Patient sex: M
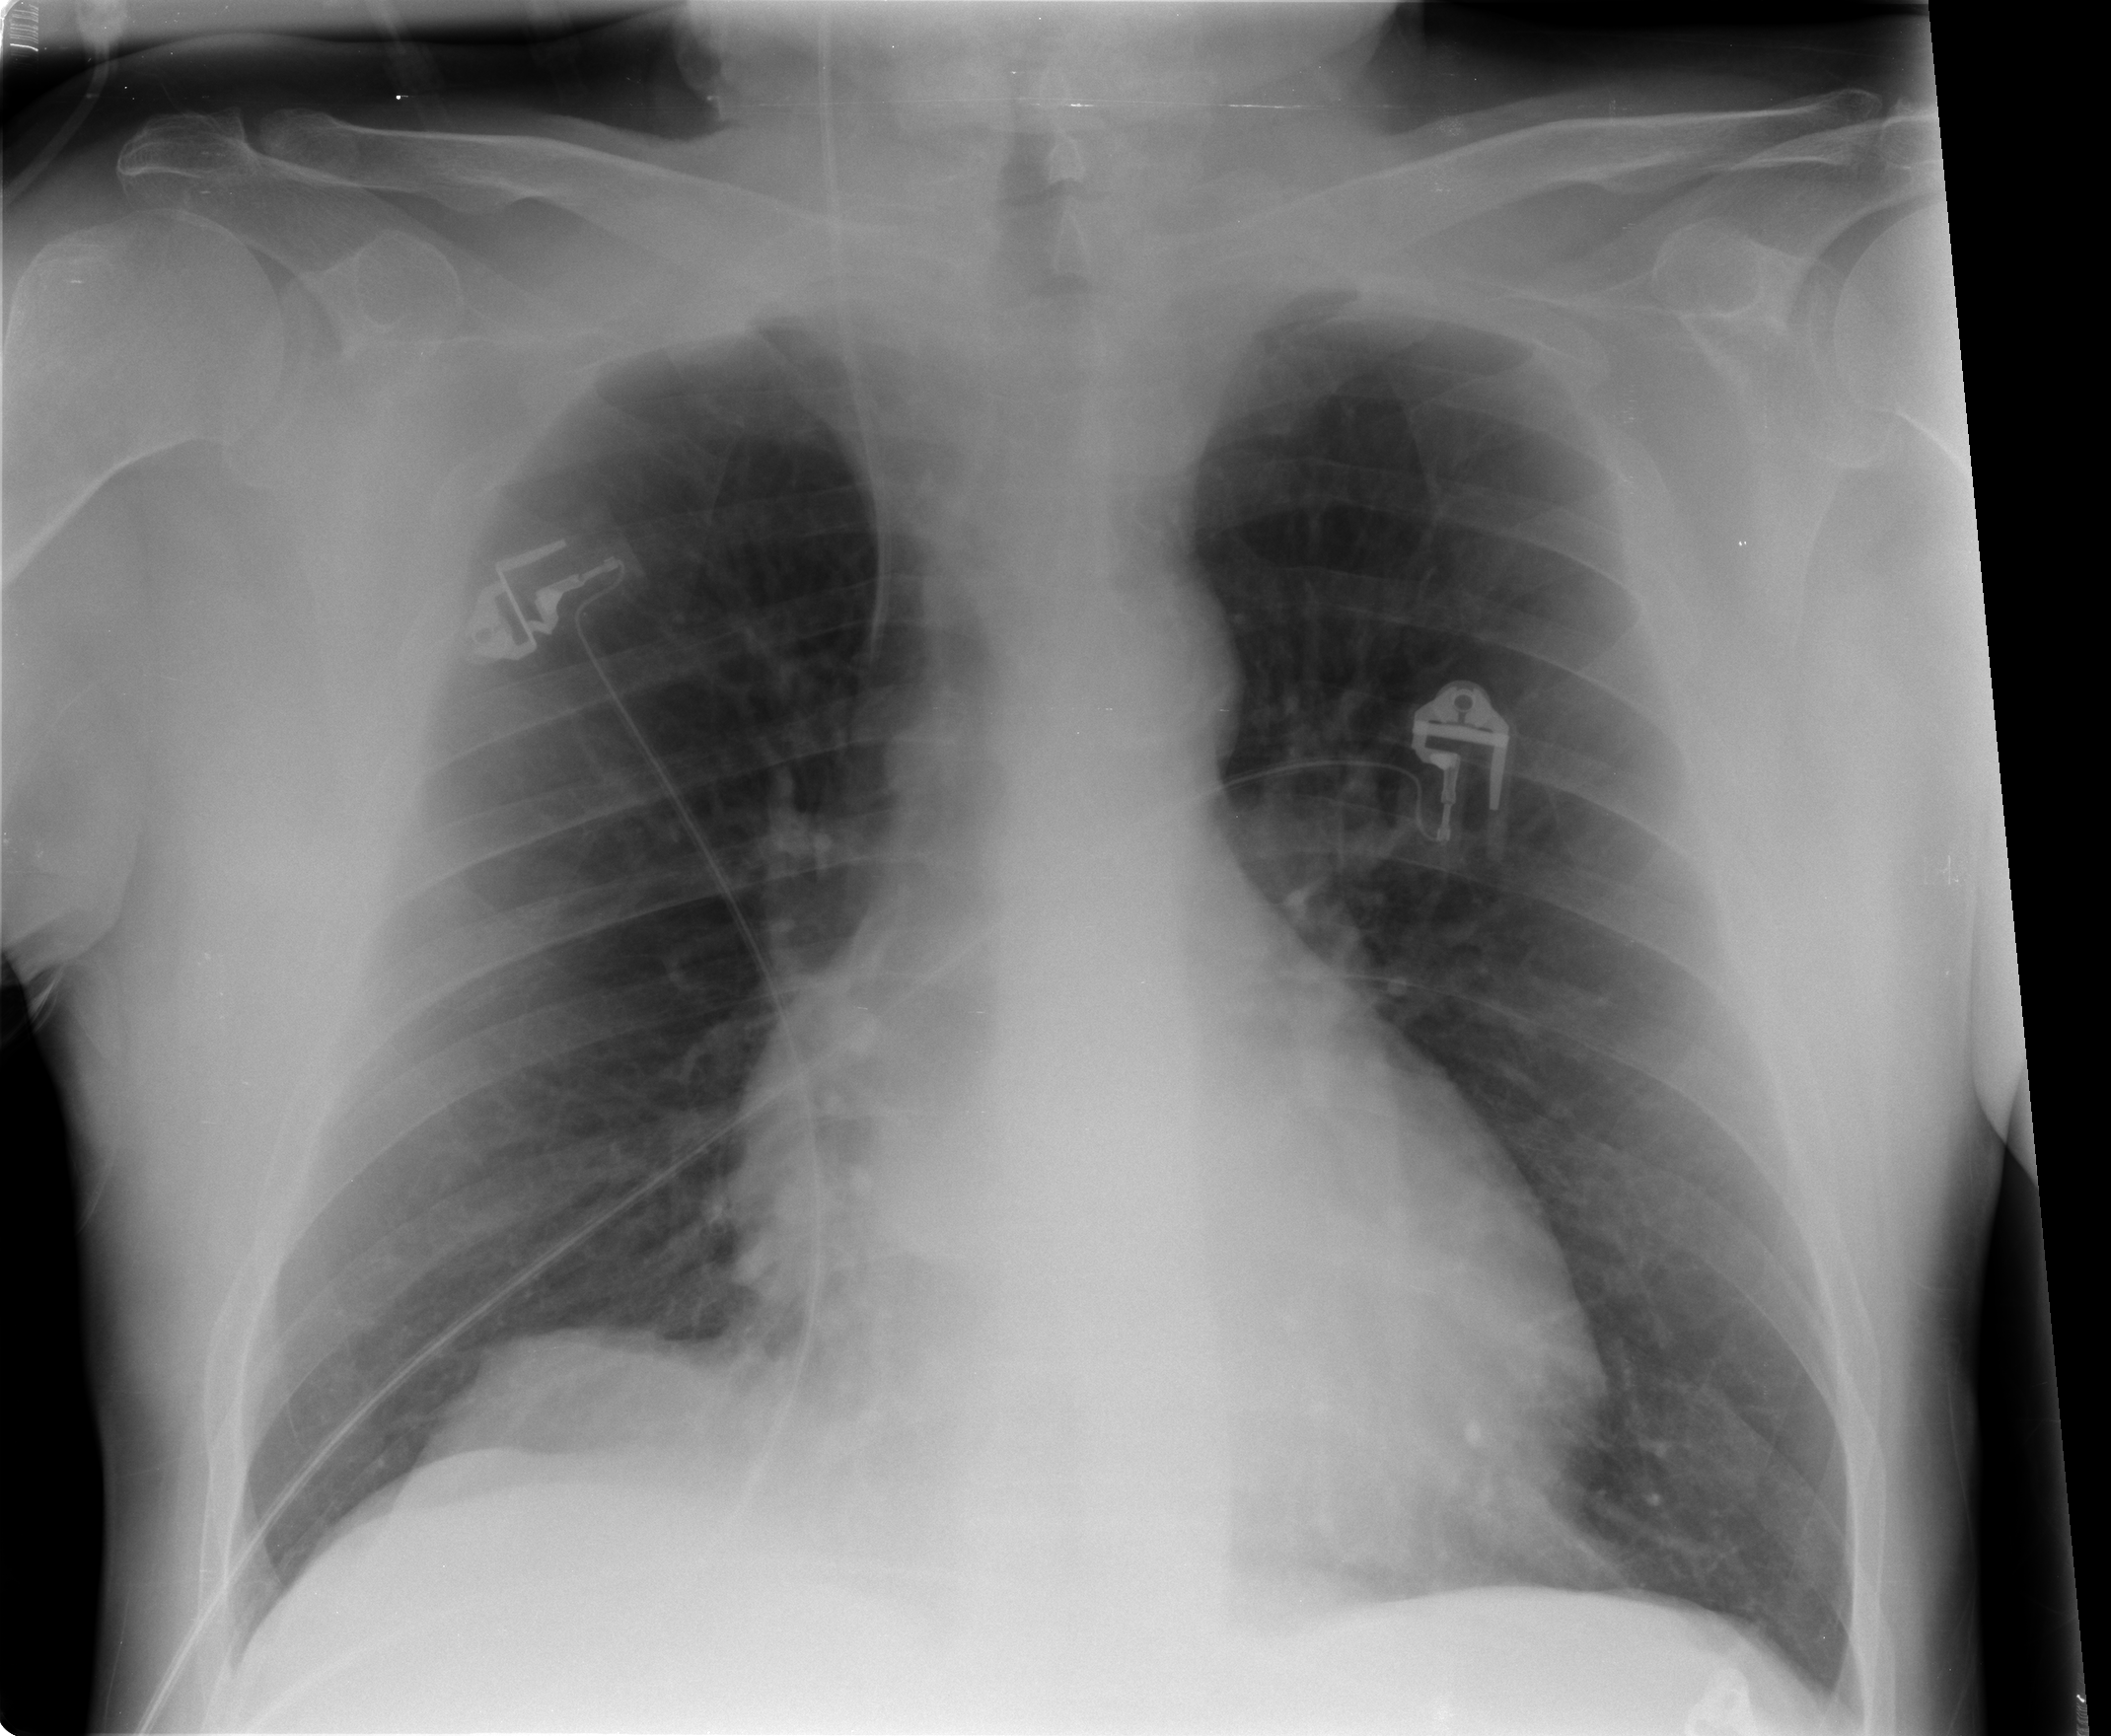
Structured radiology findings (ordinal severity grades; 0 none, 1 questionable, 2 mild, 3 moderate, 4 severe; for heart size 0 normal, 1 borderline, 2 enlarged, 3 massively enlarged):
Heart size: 2
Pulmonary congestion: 0
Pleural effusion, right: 0
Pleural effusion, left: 0
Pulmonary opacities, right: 0
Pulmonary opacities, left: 0
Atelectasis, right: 0
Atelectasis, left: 2